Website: walmart
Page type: address-validator
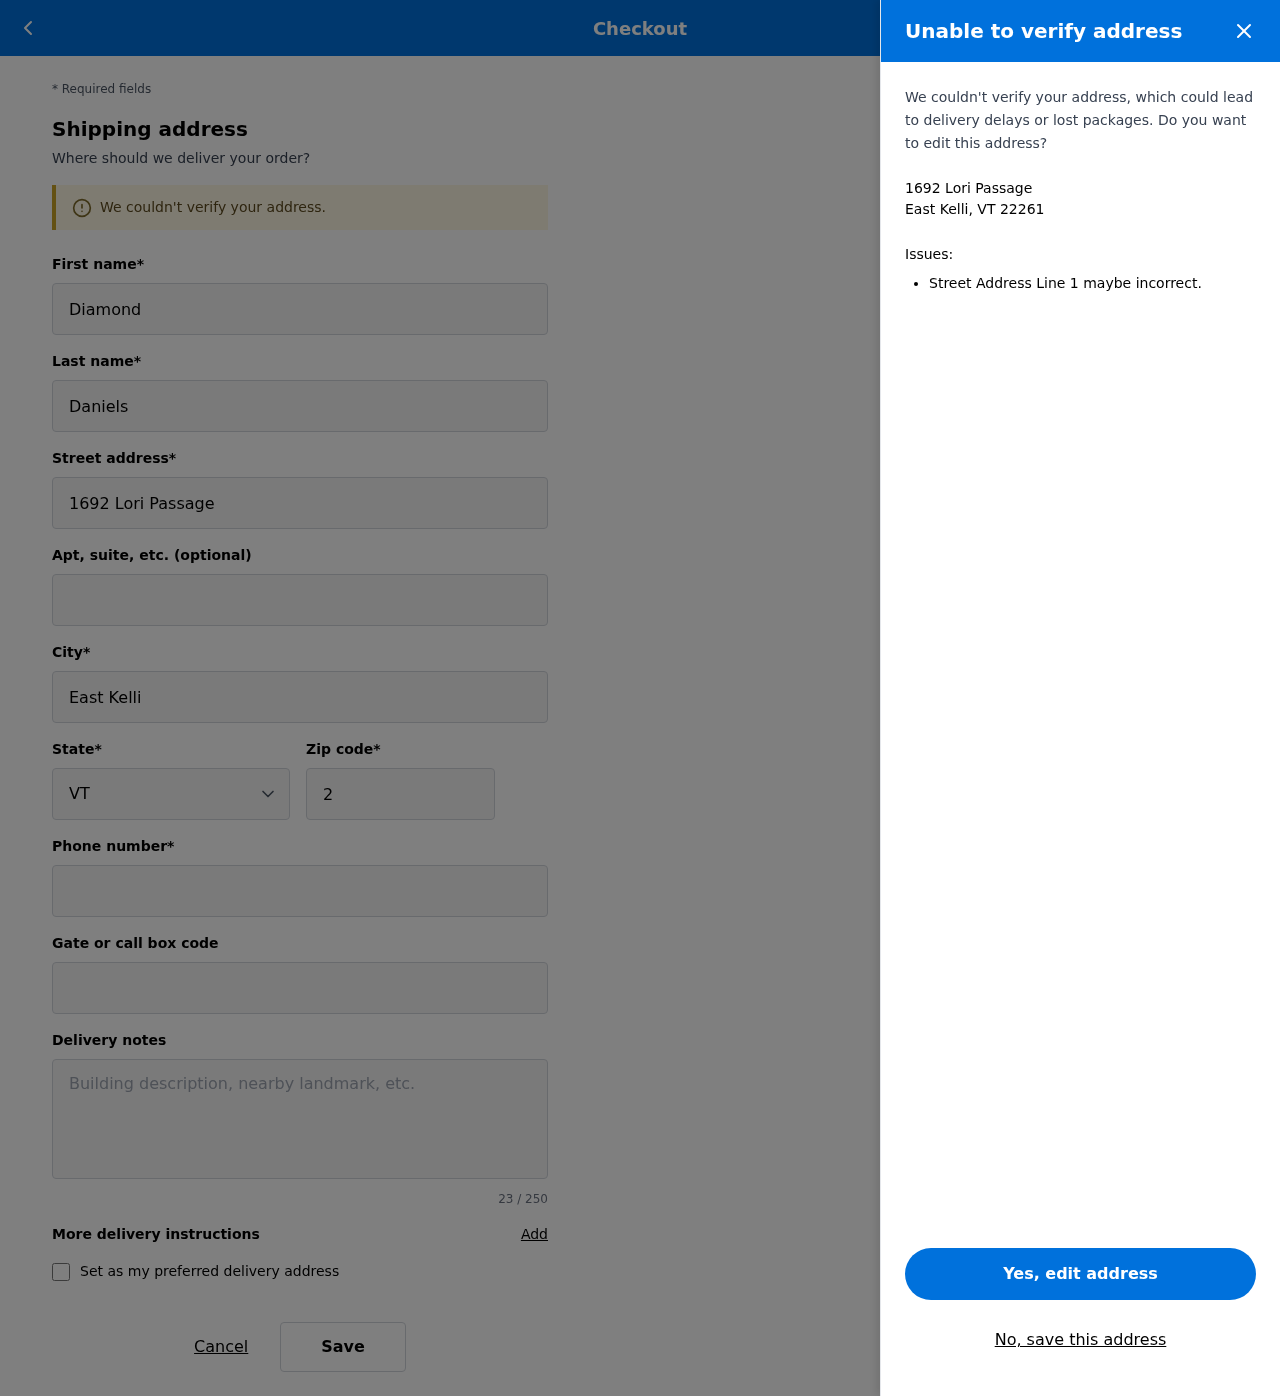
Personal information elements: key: PII_CITY_STATE_ZIP
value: East Kelli, VT 22261
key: PII_DELIVERY_INSTRUCTIONS
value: Place in package locker
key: PII_STATE_ABBR
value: VT
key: PII_STREET
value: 1692 Lori Passage
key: PII_FIRSTNAME
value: Diamond
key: PII_LASTNAME
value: Daniels
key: PII_CITY
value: East Kelli
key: PII_POSTCODE
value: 22261
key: PII_PHONE
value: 2147162190
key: PII_SECURITY_CODE
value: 63UA